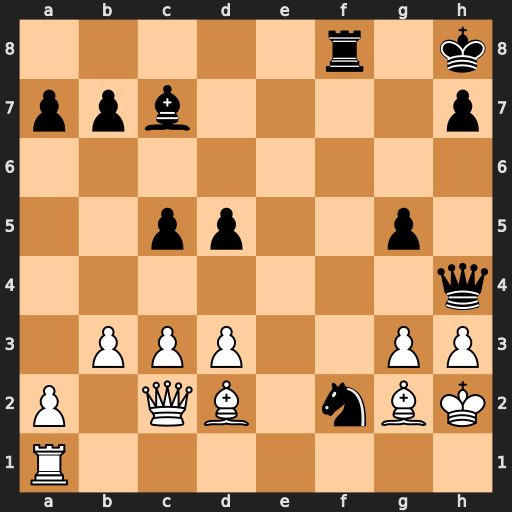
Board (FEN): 5r1k/ppb4p/8/2pp2p1/7q/1PPP2PP/P1QB1nBK/R7
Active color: w
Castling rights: -
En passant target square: -
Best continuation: Bf4 Bxf4 Qxf2